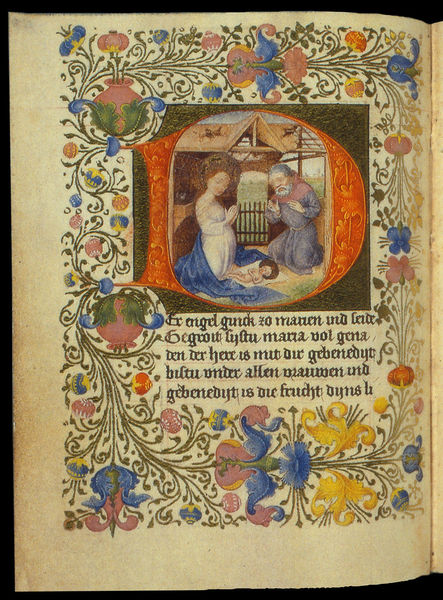
Titel: Lochner-Gebetsbuch
Künstler: Stefan Lochner
Institution: Darmstadt, Universitäts- und Landesbibliothek
Schlagwörter: blau, blätter, mann, gelb, blume, blumen, bunt, frau, orange, szene, blüten, dach, haus, rot, zaun, bart, bibel, mensch, neues testament, gatter, gold, kind, paar, pflanzen, rosa, garten, ranken, vase, orangen, schrift, baby, dekor, floral, tor, ruine, buch, seite, illustration, buchstabe, buchstaben, initiale, beten, kornblumen, ranke, buchseite, pergament, schnörkel, gebetsbuch, heiligenschein, iris, jesus, stall, blumenranken, maria, josef, joseph, geburt, krippe, heilige familie, wörter, geburt christi, buchmalerei, inkunabel, blügen, christuskind, bethlehem, stundenbuch, christkind, begen, buchkunst, d, blüge, lochner, gebut